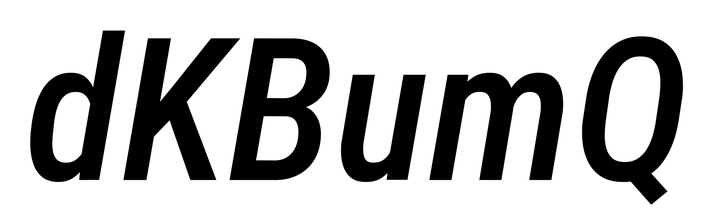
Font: Roboto-Italic_Condensed_Medium_Italic